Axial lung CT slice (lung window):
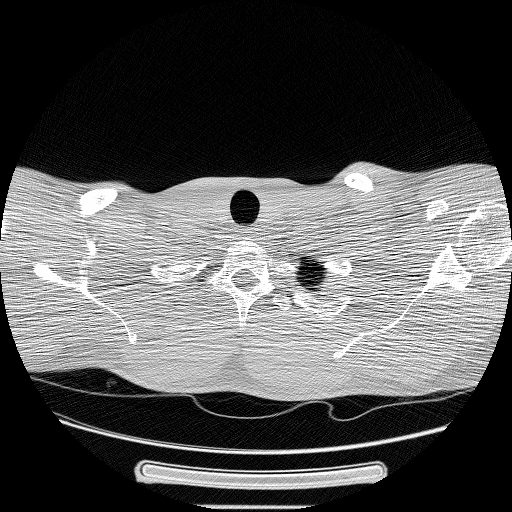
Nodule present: no